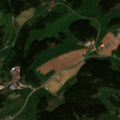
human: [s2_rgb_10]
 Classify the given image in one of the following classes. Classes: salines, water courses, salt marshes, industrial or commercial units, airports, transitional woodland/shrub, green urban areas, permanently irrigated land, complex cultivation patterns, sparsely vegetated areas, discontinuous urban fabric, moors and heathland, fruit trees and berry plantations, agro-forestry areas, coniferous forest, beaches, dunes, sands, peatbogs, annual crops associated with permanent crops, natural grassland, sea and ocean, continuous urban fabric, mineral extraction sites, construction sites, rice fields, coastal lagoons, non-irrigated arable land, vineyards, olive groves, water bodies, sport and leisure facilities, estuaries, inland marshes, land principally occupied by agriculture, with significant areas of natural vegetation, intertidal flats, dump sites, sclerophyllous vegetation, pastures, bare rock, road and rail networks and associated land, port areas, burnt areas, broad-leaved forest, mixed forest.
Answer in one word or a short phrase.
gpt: discontinuous urban fabric, non-irrigated arable land, land principally occupied by agriculture, with significant areas of natural vegetation, coniferous forest